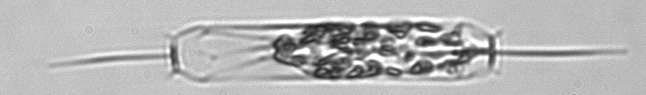
Label: Ditylum_brightwellii